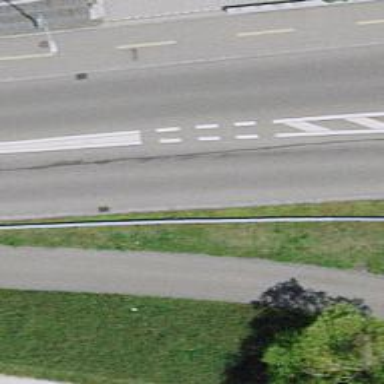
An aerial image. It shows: Asphalt road classified as primary highway.